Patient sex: F
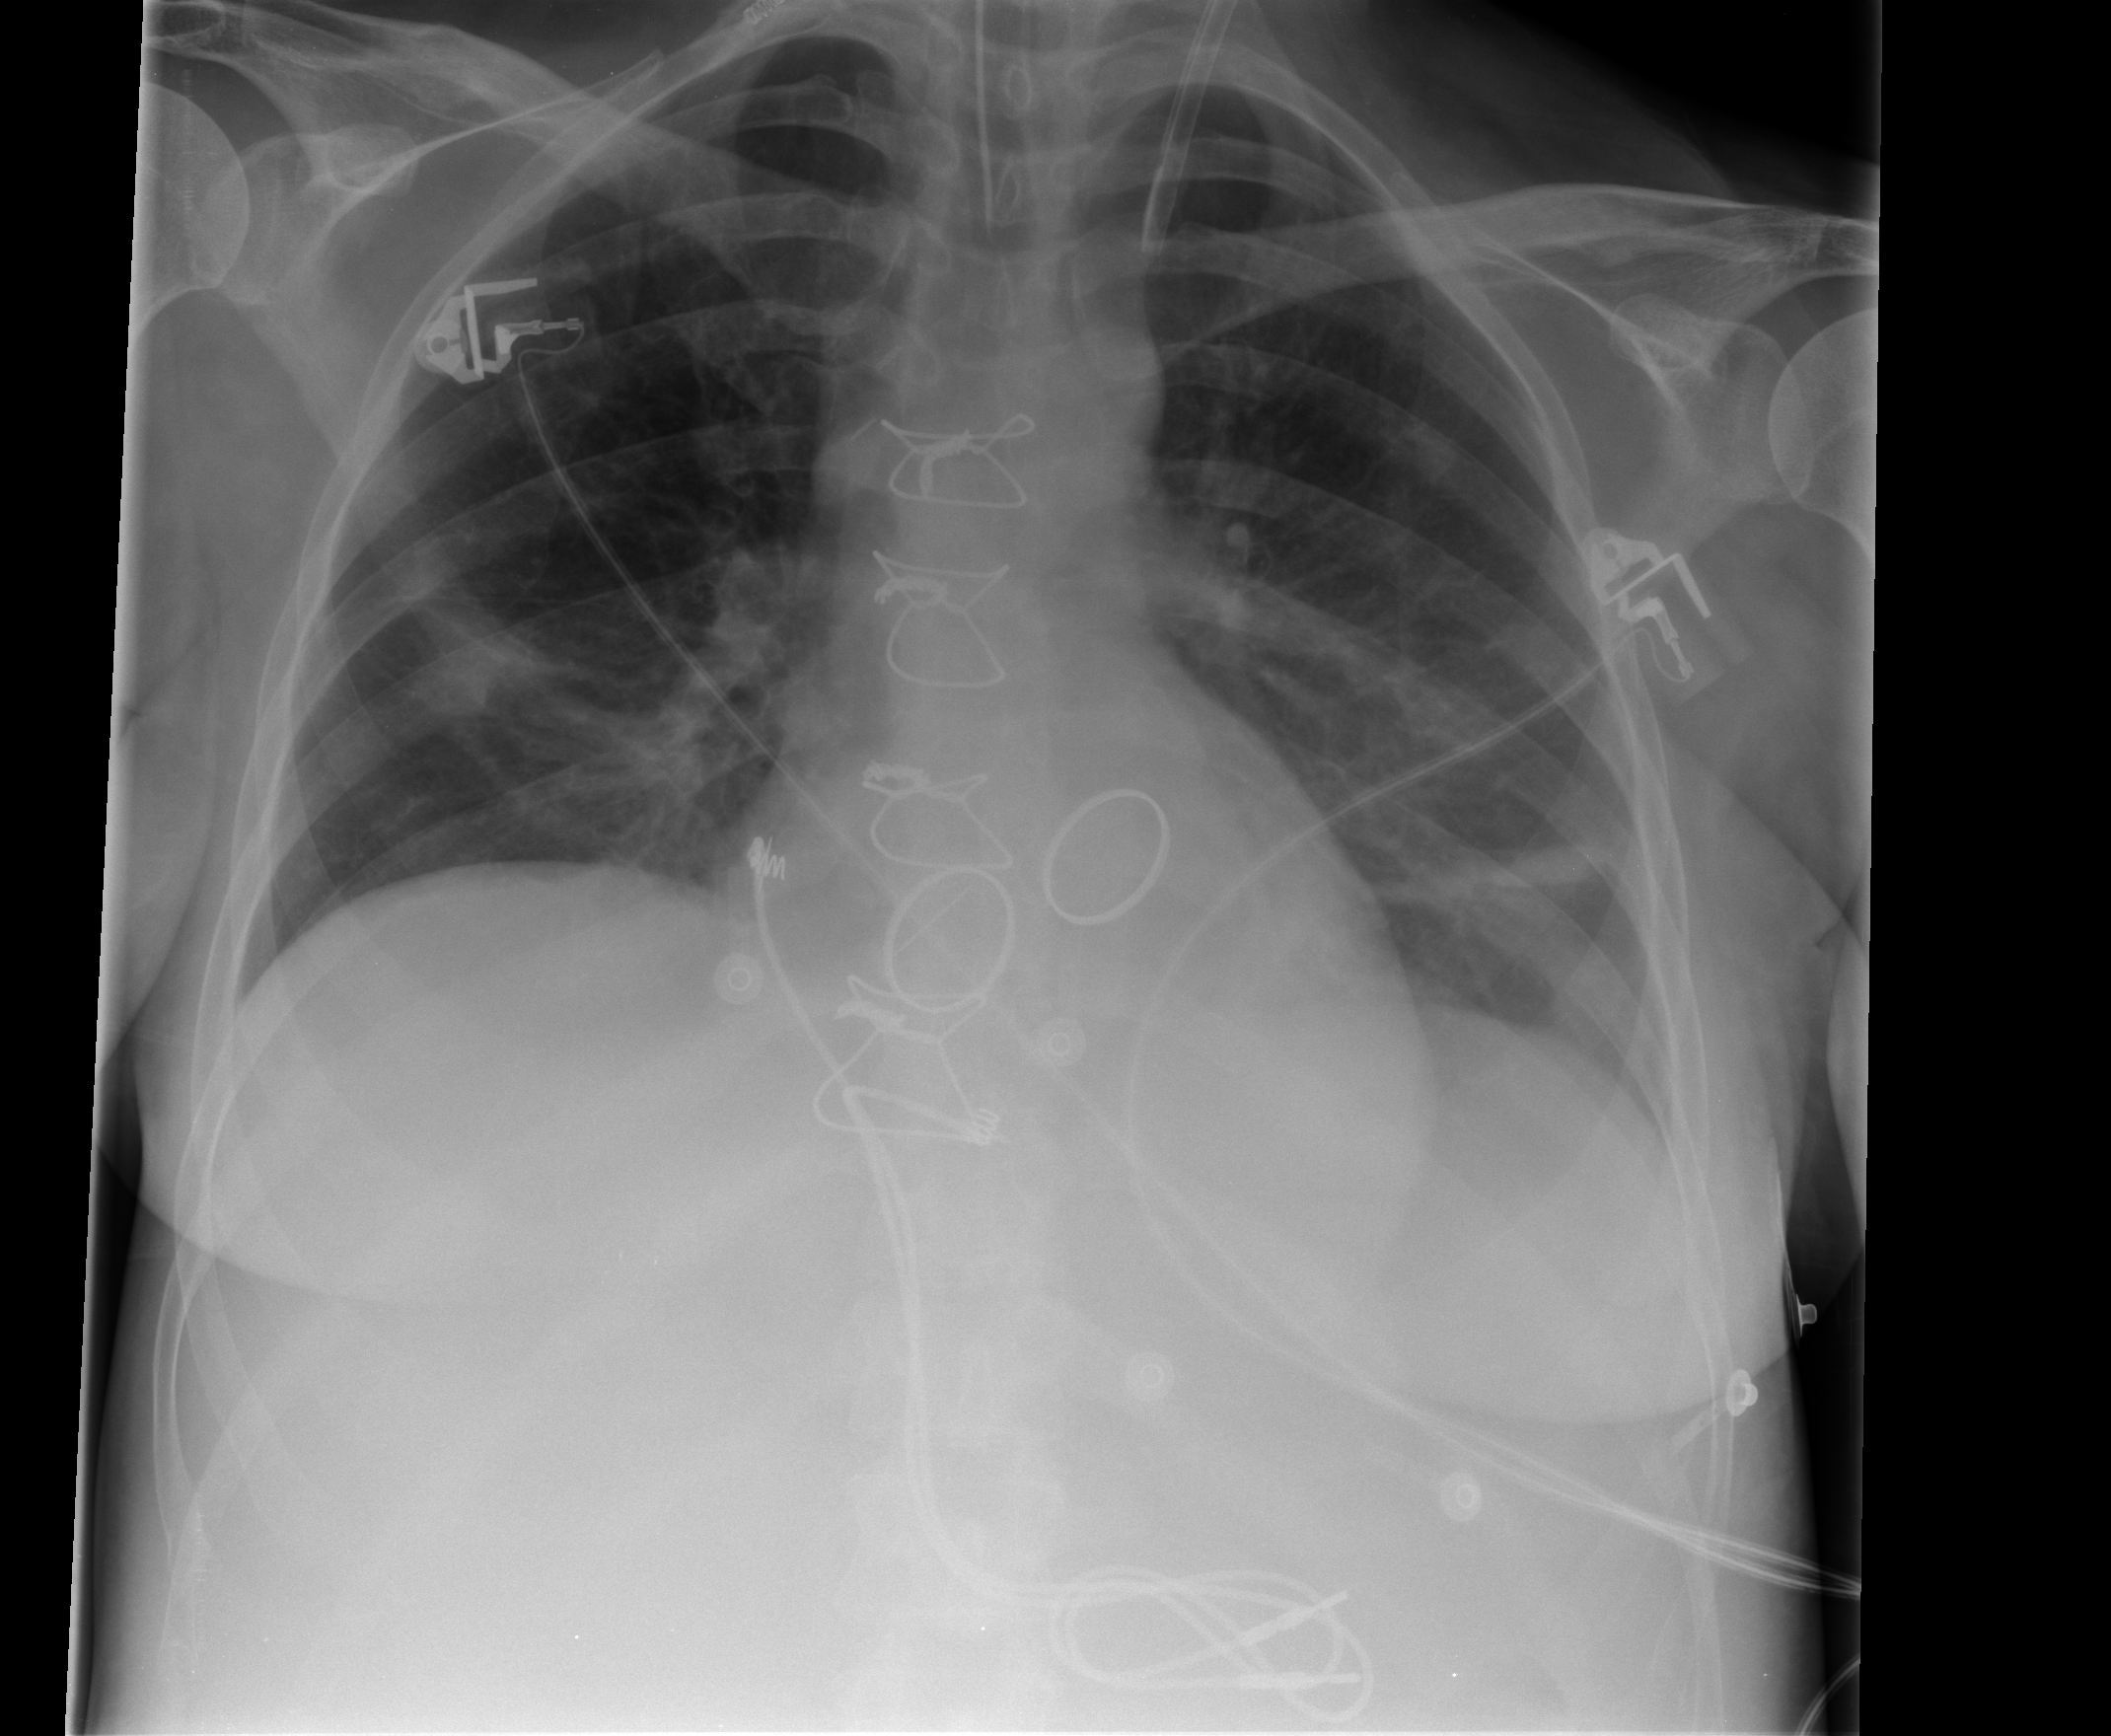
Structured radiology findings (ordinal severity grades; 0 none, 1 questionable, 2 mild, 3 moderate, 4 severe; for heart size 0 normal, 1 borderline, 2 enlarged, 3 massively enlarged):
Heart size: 0
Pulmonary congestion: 0
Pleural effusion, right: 0
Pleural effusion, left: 0
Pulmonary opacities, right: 0
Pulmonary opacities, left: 0
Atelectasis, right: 2
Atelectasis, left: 2